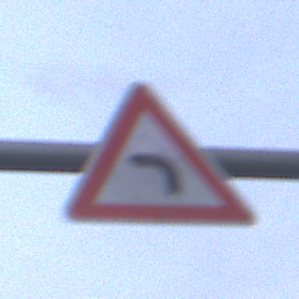
Verkehrszeichen: KurveLinks
Umgebung: Outdoor, Urban
Tageszeit: SunriseSunset
Wetter: PartlyCloudy
Licht: Natural
Jahreszeit: NotSpecified
Kontrast: LowContrast